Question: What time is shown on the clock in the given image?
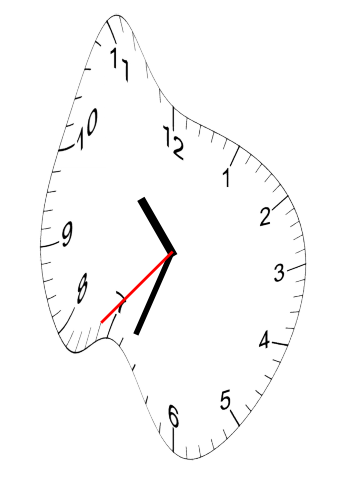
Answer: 10:33:37